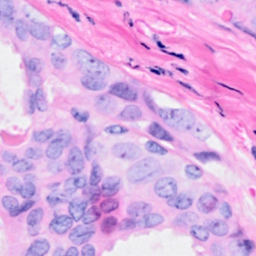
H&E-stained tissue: Breast